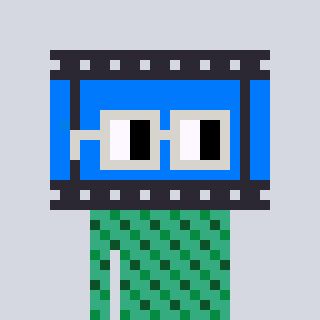
a pixel art character with square light gray glasses, a film strip-shaped head and a teal-colored body on a cool background